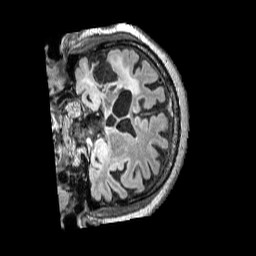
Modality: FLAIR
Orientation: coronal
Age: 54
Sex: male
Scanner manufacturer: siemens
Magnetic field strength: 3 T
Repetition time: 5 s
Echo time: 0.387 s